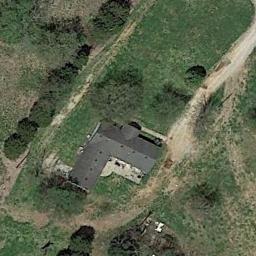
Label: sparse_residential